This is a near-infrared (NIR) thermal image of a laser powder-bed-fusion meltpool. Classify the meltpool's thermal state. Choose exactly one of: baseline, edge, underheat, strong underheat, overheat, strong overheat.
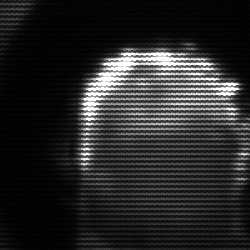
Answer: baseline